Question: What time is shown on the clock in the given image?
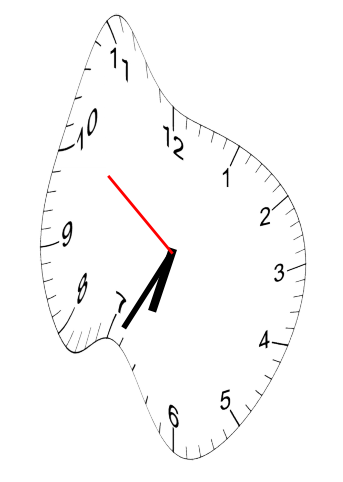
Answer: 06:34:51